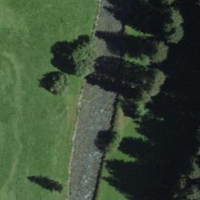
EUNIS habitat code: 26
Species observed at this site:
Parus major
Cinclus cinclus
Periparus ater